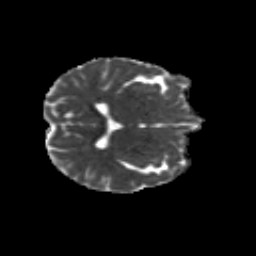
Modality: MD
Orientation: axial
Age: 23
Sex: female
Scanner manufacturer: siemens
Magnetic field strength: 3 T
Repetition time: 8.8 s
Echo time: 0.085 s